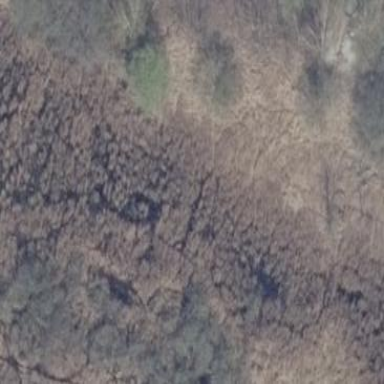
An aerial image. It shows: Reedbed wetland area.